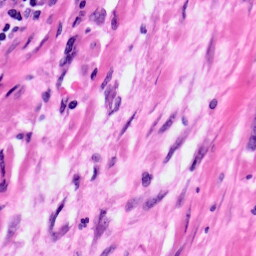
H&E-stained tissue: Pancreatic